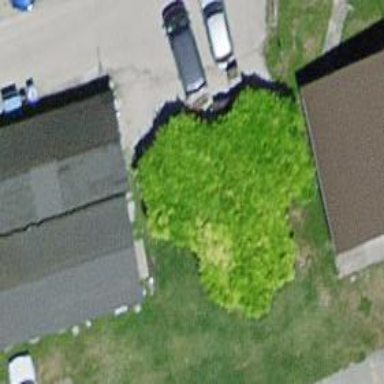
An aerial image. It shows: Shed.